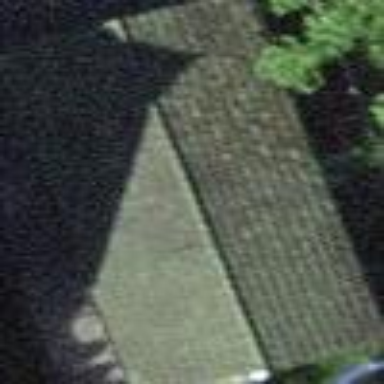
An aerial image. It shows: Garage.